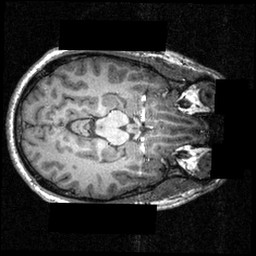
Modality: T1w
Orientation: axial
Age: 21
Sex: male
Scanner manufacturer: siemens
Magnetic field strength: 3.951 T
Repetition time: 1.5 s
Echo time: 0.00335 s